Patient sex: F
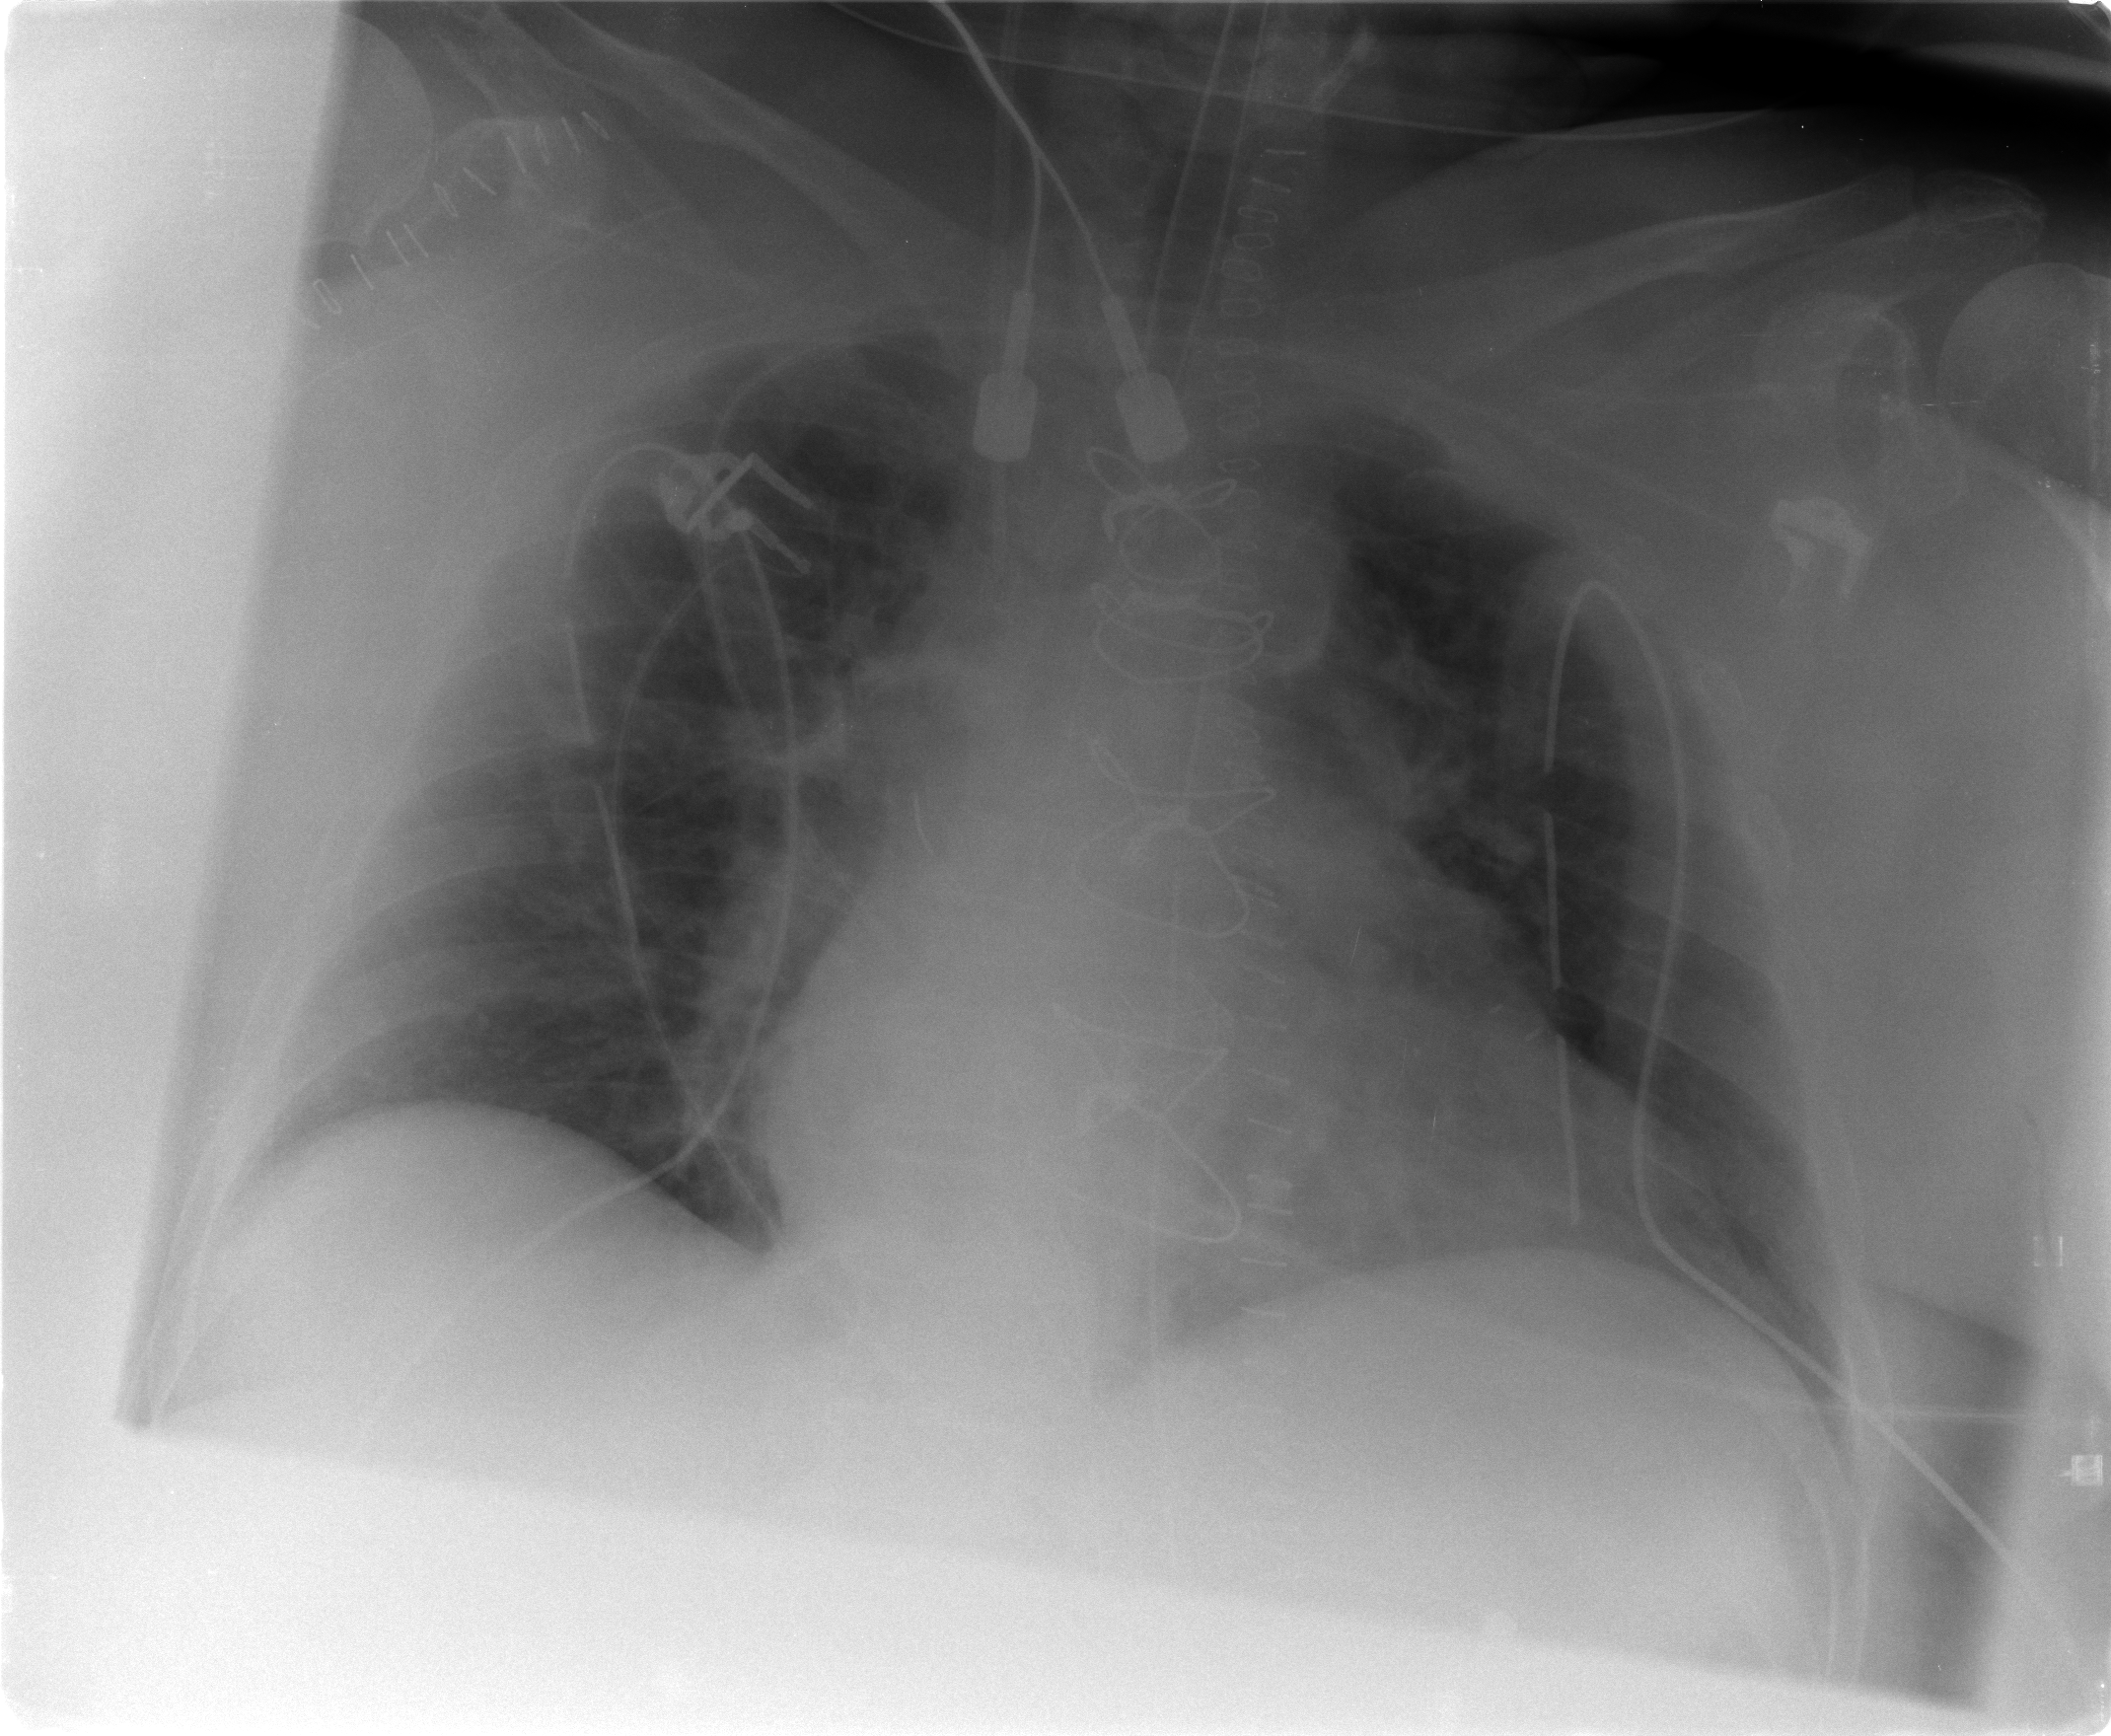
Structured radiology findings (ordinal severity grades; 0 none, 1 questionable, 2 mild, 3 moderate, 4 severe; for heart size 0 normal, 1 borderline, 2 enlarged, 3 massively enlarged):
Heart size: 2
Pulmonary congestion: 2
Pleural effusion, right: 0
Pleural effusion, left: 0
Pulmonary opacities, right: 2
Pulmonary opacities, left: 2
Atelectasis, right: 2
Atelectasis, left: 2